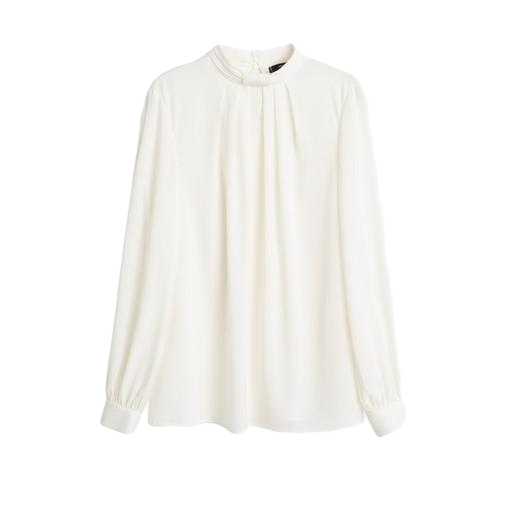
high-neck blouse, high-neck top, pleat-neck top, white background